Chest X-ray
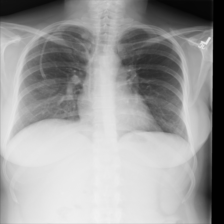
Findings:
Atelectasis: negative
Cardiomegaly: negative
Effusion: negative
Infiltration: negative
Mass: negative
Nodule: negative
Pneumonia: negative
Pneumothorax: negative
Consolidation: negative
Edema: negative
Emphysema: negative
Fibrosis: negative
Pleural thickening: negative
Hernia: negative